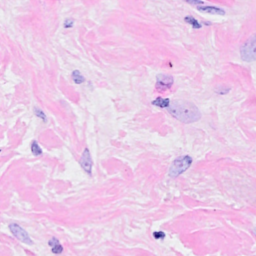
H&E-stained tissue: Breast